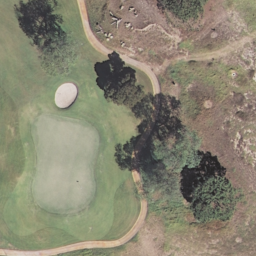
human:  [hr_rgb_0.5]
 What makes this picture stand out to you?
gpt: golf course